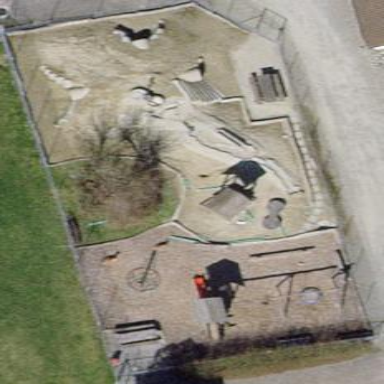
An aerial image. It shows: Playground area for leisure land.